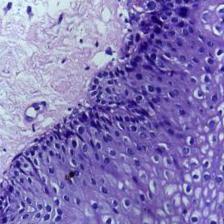
Diagnosis: Normal